Question: I'm trying to implement the following

1 appointment can have 0 to many subAppointments
a subAppointment has 1 parent Appointment
here is what I've tried:
'''
private Appointment parentAppointment;
@ManyToMany(cascade = CascadeType.ALL )
private List<Appointment> childrenAppointments;
'''
i've also tried some JoinColumn annotations, but it didn't work.
---
Edit:
I've tried Pace's solution ->
'''
@ManyToOne
private Appointment parentAppointment;
@OneToMany(cascade = CascadeType.ALL, mappedBy="parentAppointment")
private List<Appointment> childrenAppointments;
'''
now I've got this error:
'ERROR: column "appointment_id" appears twice in primary key constraint'
it(Play! Framework) tries to create a table with this script:
'''
create table appointment_appointment (
appointment_id integer not null,
appointment_id integer not null,
constraint pk_appointment_appointment primary key (appointment_id, appointment_id))
;
'''
---
Edit2:
Fixed by:
'''
@ManyToOne
@JoinColumn(name = "parent_appointment")
private Appointment parentAppointment;
@OneToMany( mappedBy="parentAppointment", cascade = CascadeType.ALL)
private List<Appointment> childrenAppointments;
'''
and
'''
public void setParentAppointment(Appointment ap){
this.parentAppointment = ap;
}
public void addChildAppointment(Appointment ap){
this.childrenAppointments.add(ap);
}
'''
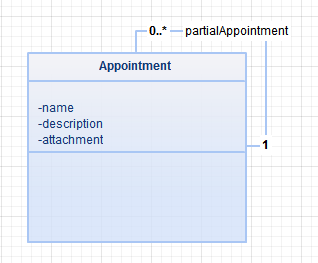
Answer: Without more details about what didn't work there isn't much I can do to help. The proper annotations, were I to do this and this with a standard relationship would be:
'''
@ManyToOne
private Appointment parentAppointment;
@OneToMany(cascade = CascadeType.ALL, mappedBy="parentAppointment")
private List<Appointment> childrenAppointments;
'''
Since the sub appointments only have 1 parent this would be a one-to-many and not a many-to-many. In the database the above setup would create a single column on the appointment table for the parent appointment. This column could be null for appointments that have no parent.